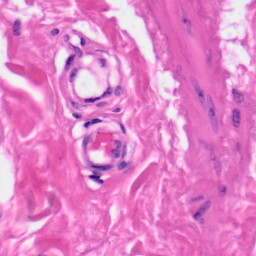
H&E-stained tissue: Skin